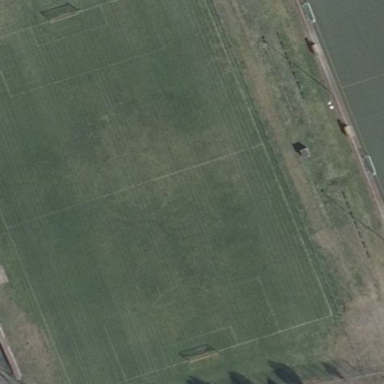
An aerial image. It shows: Soccer pitch designated for leisure and sports activities.